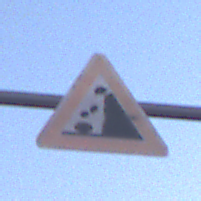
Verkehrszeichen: SteinschlagRechts
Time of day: SunriseSunset
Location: Outdoor (Nature)
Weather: Clear
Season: NotSpecified
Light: Natural